Interaction volume radius: 5 \u00c5
Interaction volume height: 15 \u00c5
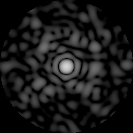
Disorder parameter: 0.8862